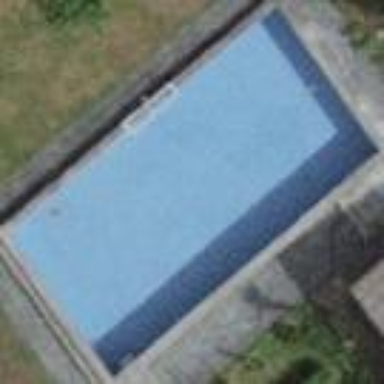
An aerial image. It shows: Swimming pool located in leisure land.